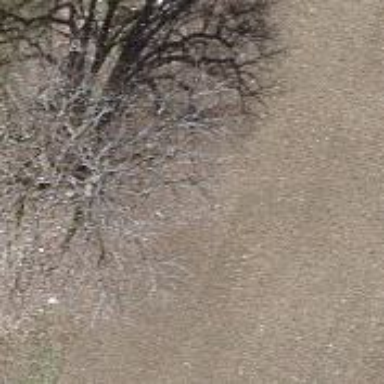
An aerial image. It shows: Broadleaved tree in natural setting.